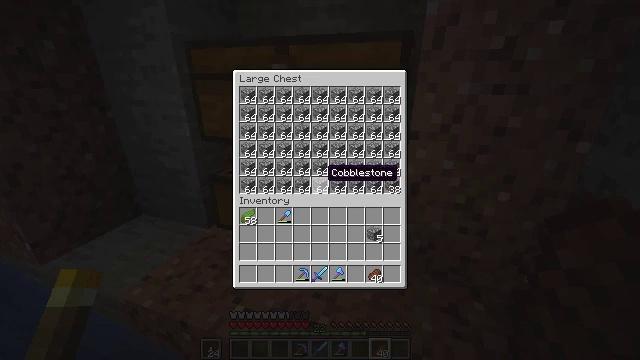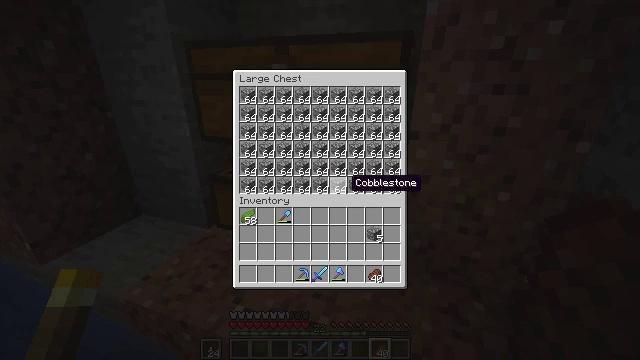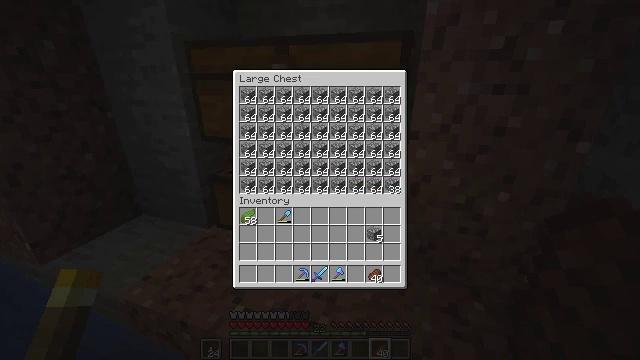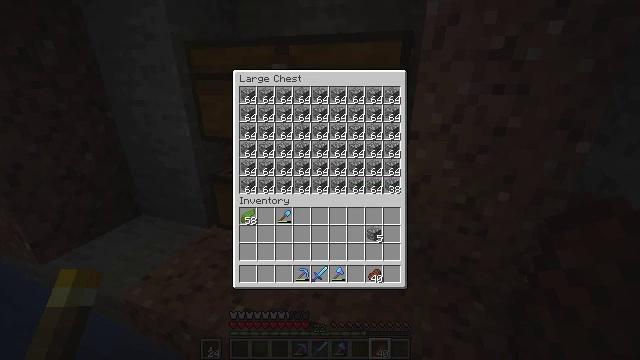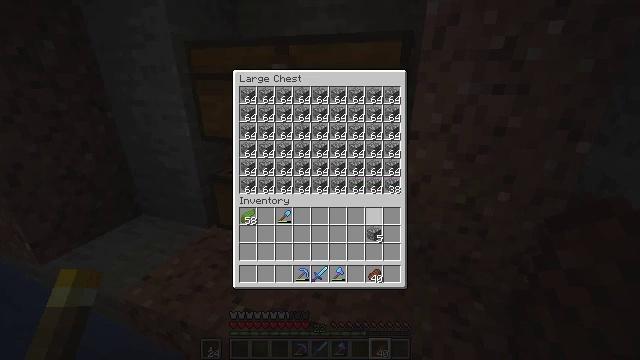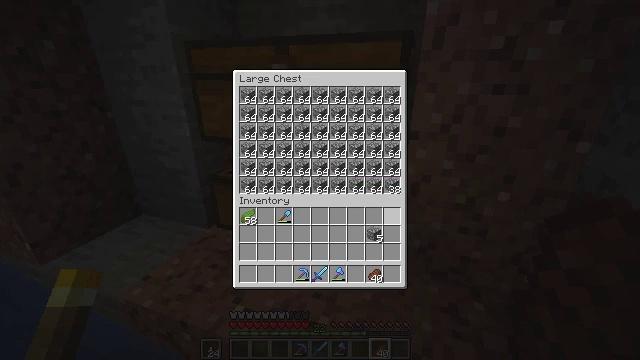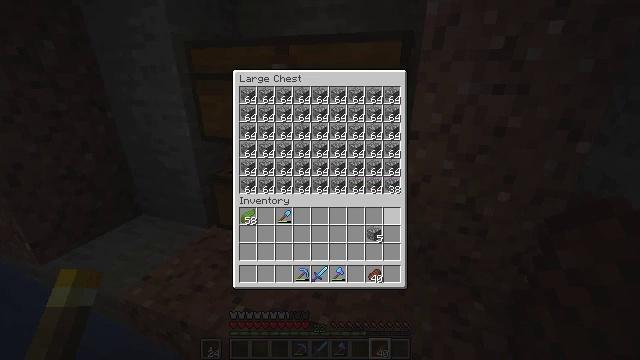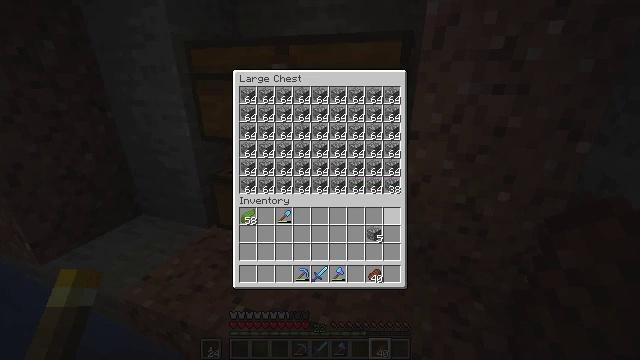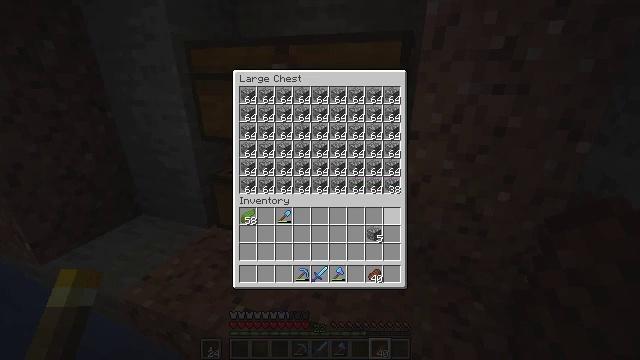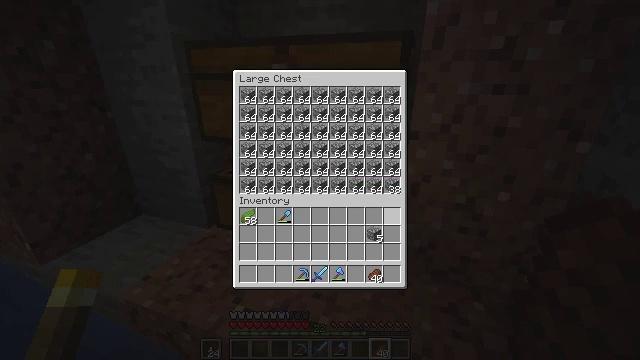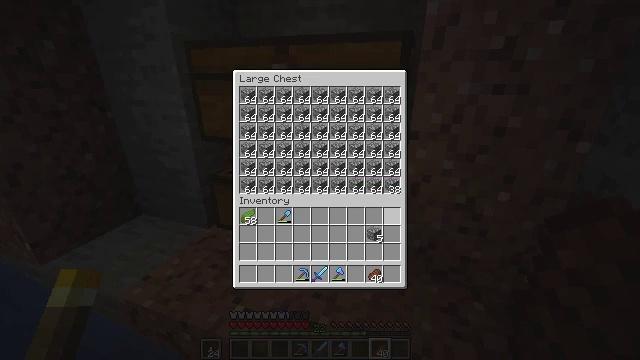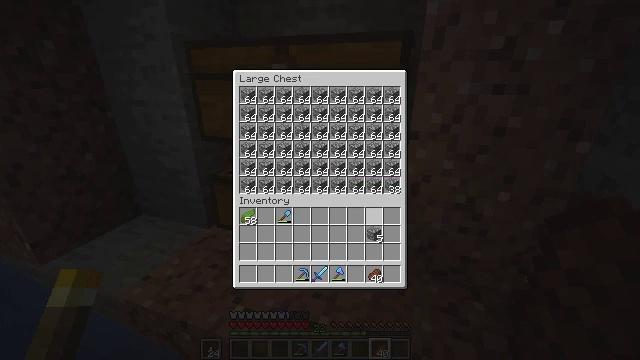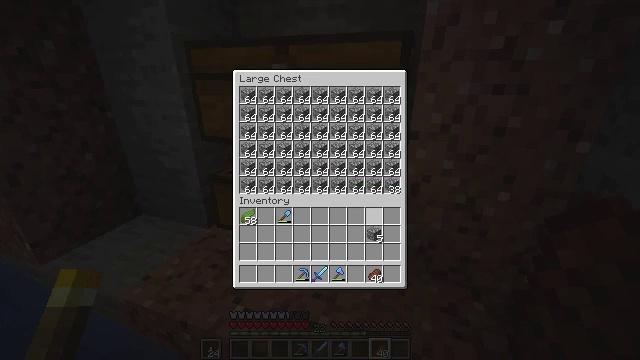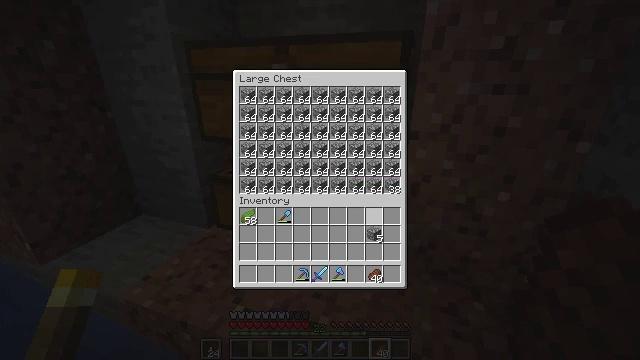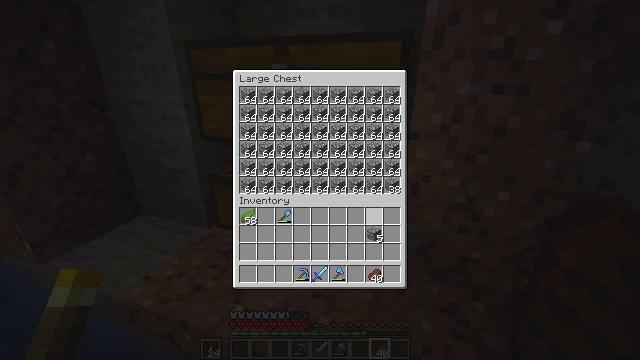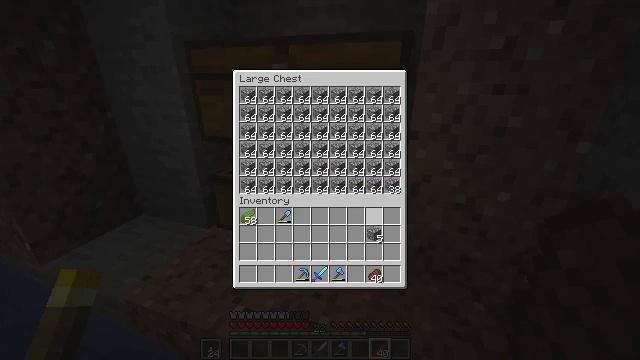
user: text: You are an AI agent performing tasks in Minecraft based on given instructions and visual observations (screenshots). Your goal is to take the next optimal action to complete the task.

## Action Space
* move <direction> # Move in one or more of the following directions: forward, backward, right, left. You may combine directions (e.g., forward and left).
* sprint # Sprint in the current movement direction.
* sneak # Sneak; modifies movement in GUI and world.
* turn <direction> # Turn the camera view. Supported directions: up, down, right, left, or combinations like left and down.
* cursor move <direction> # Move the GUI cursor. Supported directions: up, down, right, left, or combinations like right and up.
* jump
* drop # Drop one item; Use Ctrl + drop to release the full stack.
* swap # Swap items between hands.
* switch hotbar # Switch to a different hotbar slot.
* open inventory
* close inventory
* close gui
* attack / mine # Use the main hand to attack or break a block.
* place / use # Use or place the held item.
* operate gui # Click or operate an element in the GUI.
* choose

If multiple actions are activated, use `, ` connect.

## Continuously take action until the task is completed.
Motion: motion action
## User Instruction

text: Attack the chest to pick it up.
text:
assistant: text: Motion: cursor move right and down
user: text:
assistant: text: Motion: cursor move right and down
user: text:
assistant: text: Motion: no_op
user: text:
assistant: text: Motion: sneak
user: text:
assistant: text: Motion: sneak, cursor move right and down
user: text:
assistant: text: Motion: sneak, cursor move right
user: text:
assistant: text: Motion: sneak
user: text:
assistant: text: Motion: sneak
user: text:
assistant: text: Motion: sneak
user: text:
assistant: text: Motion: sneak
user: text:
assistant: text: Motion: sneak
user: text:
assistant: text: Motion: sneak
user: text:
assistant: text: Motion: sneak
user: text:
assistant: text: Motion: sneak
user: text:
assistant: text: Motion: sneak
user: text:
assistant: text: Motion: sneak, operate gui
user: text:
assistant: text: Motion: sneak, operate gui
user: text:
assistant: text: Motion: sneak
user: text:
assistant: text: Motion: sneak
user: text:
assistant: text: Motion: sneak
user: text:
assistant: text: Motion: sneak
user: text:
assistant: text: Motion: sneak, operate gui
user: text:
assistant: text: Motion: sneak, operate gui
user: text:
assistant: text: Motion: sneak, operate gui
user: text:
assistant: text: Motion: sneak, operate gui
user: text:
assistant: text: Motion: sneak
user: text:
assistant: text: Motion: sneak
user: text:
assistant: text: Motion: sneak
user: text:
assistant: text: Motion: sneak
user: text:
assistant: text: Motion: no_op